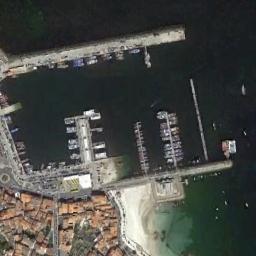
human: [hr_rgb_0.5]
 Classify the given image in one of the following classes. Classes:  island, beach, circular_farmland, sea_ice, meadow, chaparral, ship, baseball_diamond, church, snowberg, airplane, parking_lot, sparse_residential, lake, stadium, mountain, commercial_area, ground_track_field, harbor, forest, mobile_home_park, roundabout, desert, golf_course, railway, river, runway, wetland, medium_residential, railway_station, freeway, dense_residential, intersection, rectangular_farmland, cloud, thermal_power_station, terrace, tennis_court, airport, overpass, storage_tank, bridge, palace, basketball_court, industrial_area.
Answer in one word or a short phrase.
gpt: harbor